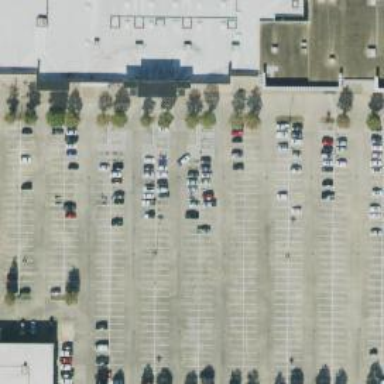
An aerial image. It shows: Parking space is available.